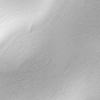
Atmospheric dust classification: not_dusty